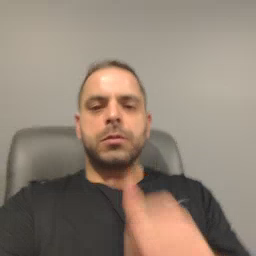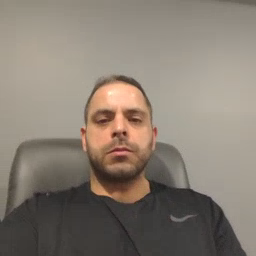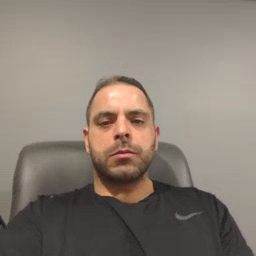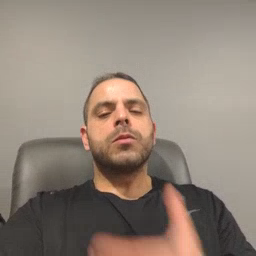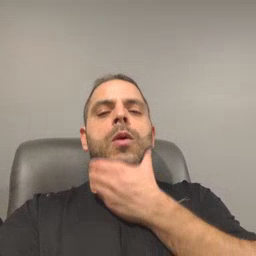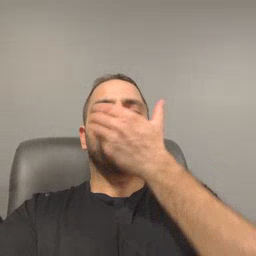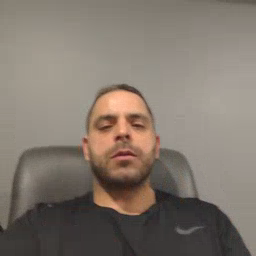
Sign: giraffe